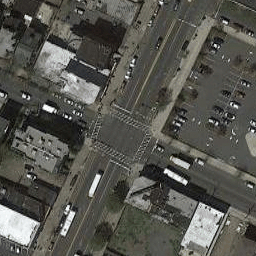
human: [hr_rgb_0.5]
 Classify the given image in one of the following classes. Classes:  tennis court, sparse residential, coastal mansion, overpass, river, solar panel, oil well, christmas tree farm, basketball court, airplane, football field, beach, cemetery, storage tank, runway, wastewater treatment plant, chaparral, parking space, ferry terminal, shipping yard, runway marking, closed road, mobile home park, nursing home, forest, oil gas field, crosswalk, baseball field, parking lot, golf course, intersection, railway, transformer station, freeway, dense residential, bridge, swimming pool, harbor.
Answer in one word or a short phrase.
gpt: intersection